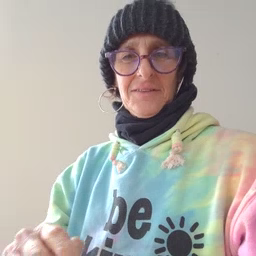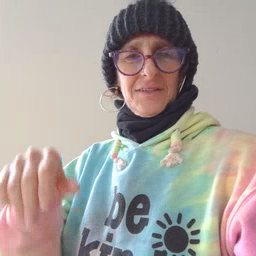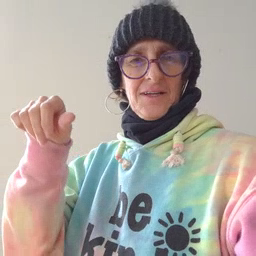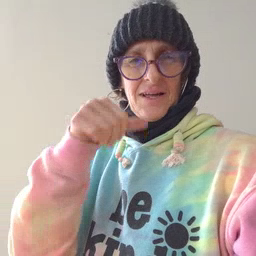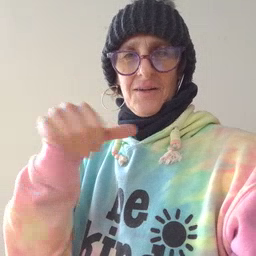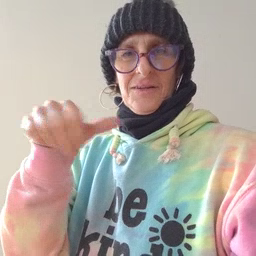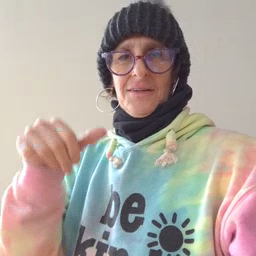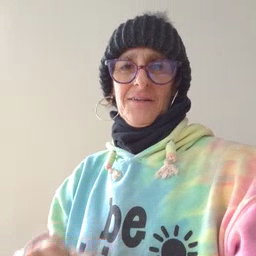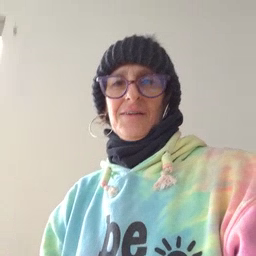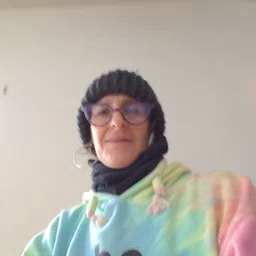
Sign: carrot